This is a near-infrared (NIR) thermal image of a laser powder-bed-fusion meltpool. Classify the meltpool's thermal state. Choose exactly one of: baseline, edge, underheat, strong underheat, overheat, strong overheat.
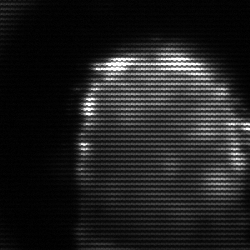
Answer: baseline